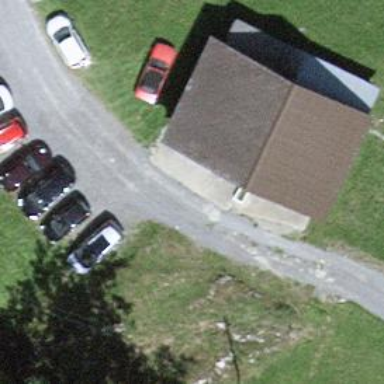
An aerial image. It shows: Barn.